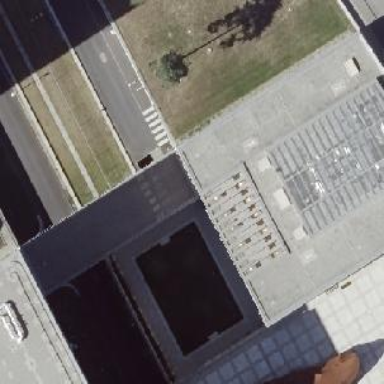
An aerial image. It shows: Building part with flat roof.